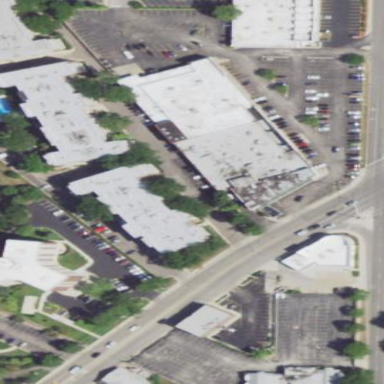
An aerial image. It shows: Retail area.